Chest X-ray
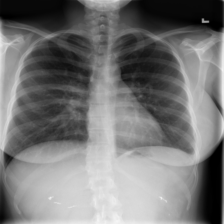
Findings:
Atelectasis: negative
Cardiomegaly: negative
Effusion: negative
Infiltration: negative
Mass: negative
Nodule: negative
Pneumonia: negative
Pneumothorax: negative
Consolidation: negative
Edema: negative
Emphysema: negative
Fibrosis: negative
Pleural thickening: negative
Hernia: negative